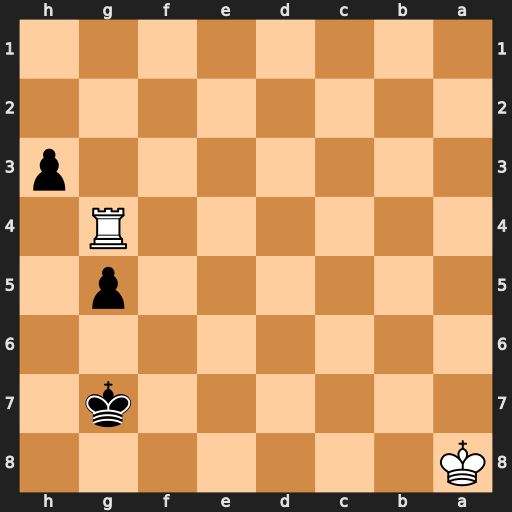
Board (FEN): K7/6k1/8/6p1/6R1/7p/8/8
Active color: b
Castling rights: -
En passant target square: -
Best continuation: h2 Rxg5+ Kh6 Rb5 h1=Q+